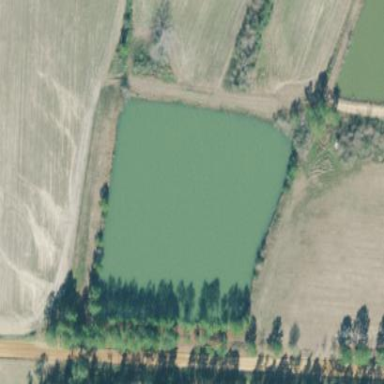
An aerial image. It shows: Pond with natural water.